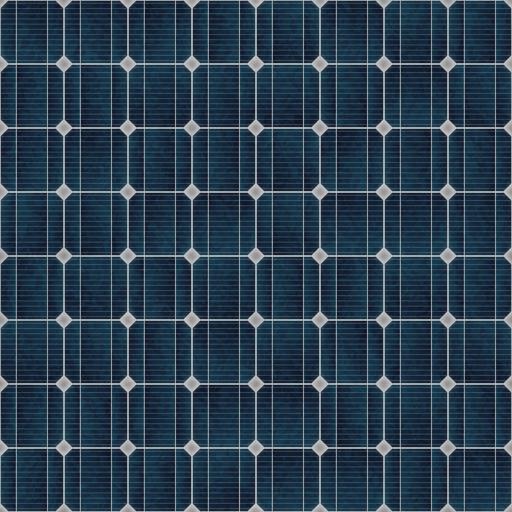
Tags: cell panel rough solar sun